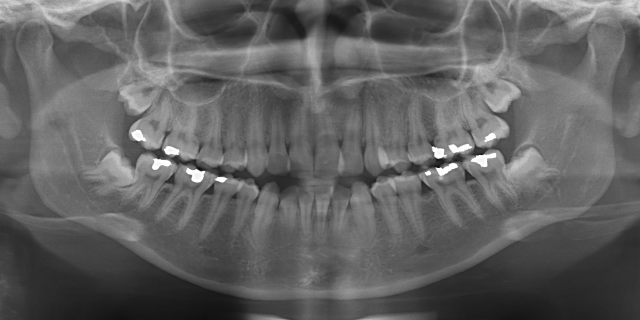
adult